Field crop: maize
Growth stage: 2
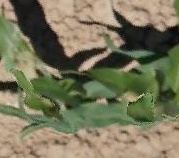
Species: maize